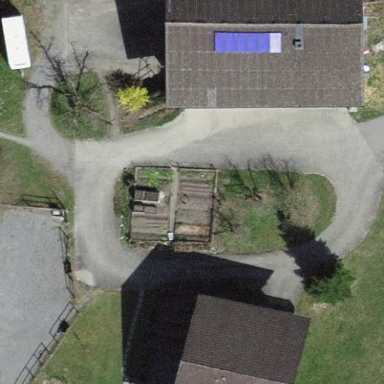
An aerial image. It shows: Farmyard area.